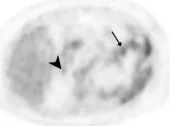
Corresponding PET.
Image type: radiology (pet)